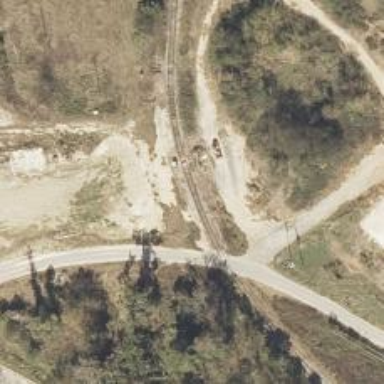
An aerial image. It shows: Railway spur service line primarily used for agricultural freight transportation.